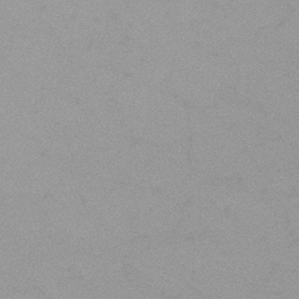
Label: frost